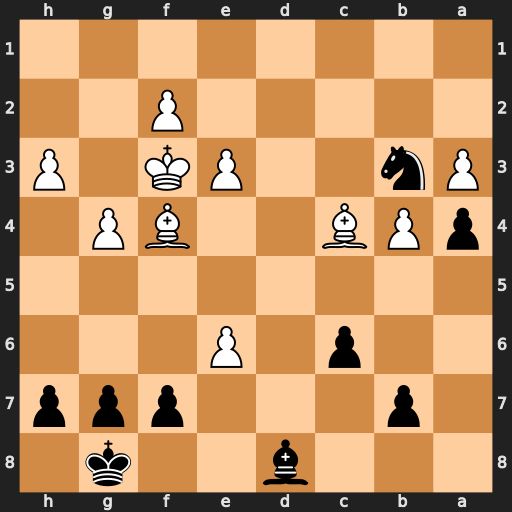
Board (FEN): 3b2k1/1p3ppp/2p1P3/8/pPB2BP1/Pn2PK1P/5P2/8
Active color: b
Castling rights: -
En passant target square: -
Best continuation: Nd2+ Ke2 Nxc4